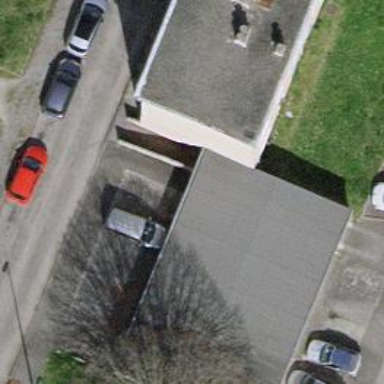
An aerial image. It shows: Group of garages.